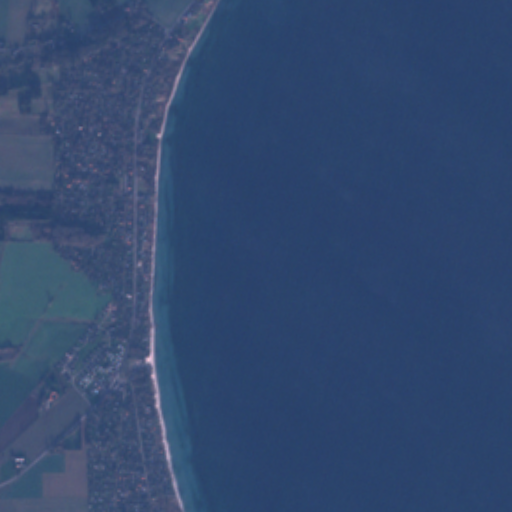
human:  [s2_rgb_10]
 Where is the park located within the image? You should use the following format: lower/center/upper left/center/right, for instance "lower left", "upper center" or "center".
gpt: The park is located in the lower left of the image.
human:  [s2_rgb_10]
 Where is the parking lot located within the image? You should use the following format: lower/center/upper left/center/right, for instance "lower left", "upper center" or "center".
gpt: The parking lot is located in the lower left of the image.
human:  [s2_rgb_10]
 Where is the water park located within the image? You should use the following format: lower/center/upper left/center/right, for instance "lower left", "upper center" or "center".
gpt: The water park is located in the lower left of the image.
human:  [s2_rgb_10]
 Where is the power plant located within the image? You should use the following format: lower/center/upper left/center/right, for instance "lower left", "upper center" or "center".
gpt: There is no power plant in the image.